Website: bh-photo
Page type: store-pickup
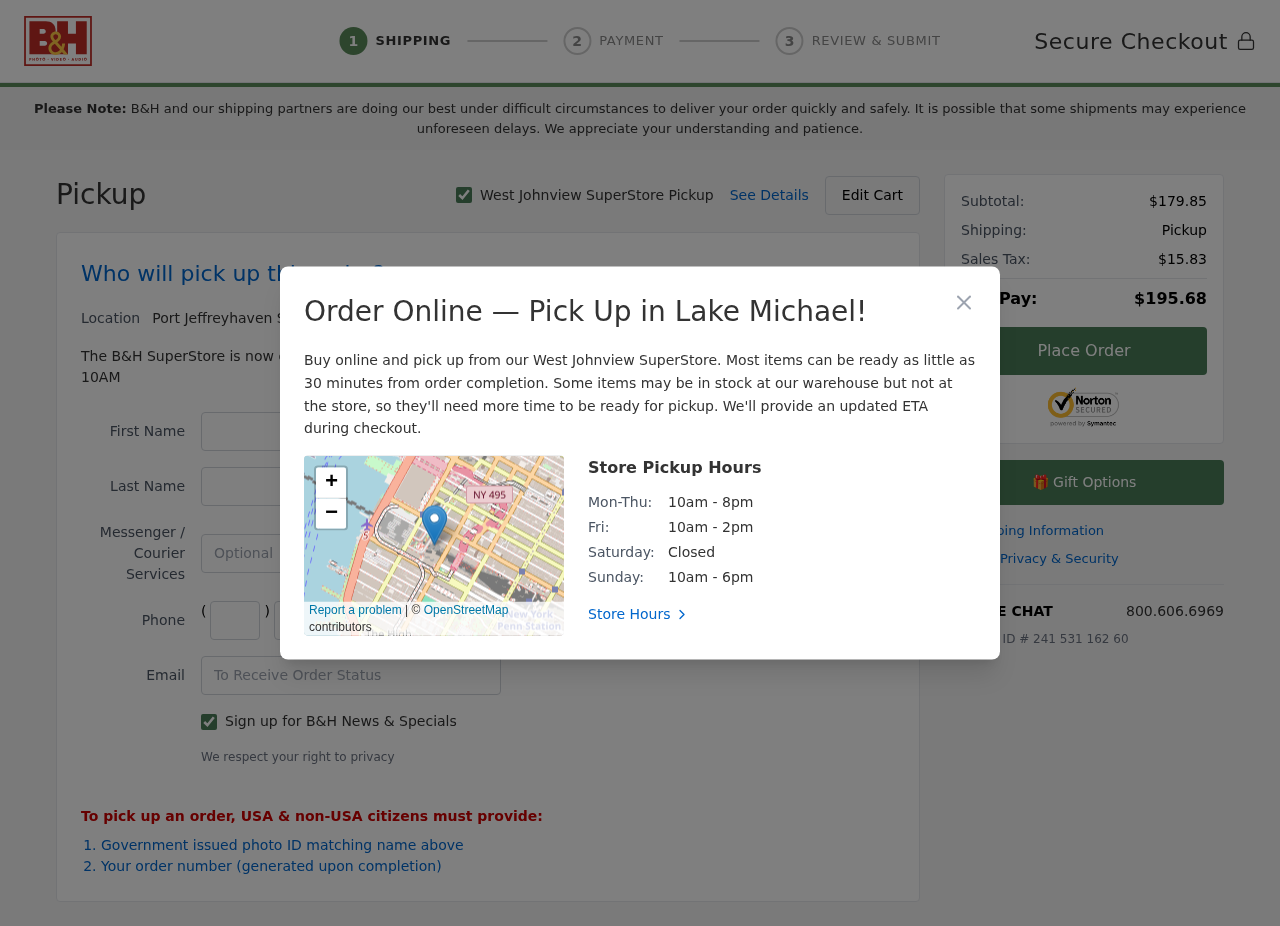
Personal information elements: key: PII_CITY
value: West Johnview
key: PII_CITY2
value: Port Jeffreyhaven
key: PII_CITY3
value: Lake Michael
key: PII_EMAIL
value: kristinhubbard@yahoo.com
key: PII_FIRSTNAME
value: Kristin
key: PII_LASTNAME
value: Hubbard
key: PII_PHONE_AREA
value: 784
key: PII_PHONE_PREFIX
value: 253
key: PII_PHONE_SUFFIX
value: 8350
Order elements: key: ORDER_SUBTOTAL
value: $179.85
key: ORDER_TAX
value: $15.83
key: ORDER_TOTAL
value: $195.68
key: ORDER_ID
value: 241 531 162 60